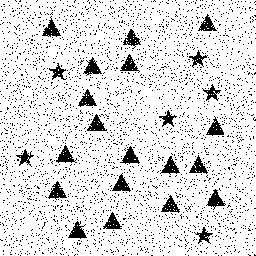
Squares: 0
Triangles: 18
Stars: 6
Total shapes: 24